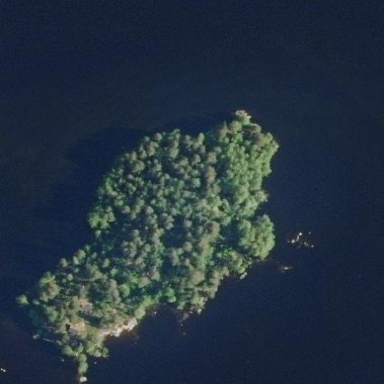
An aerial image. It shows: Image showing island.